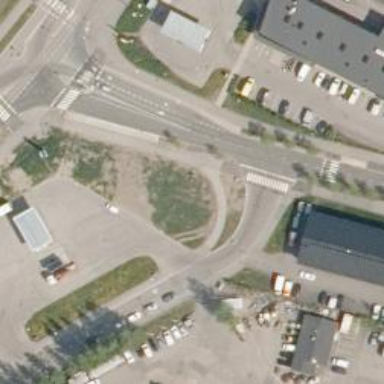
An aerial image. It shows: Asphalt cycleway.